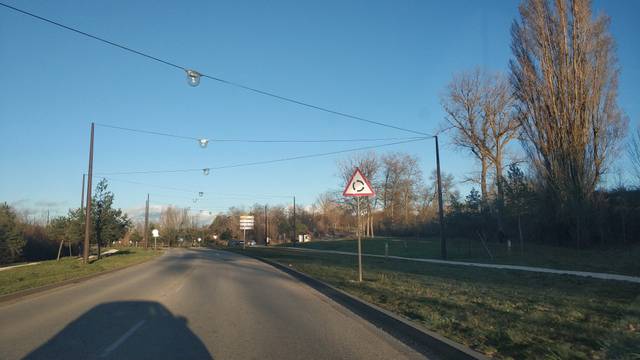
Region: Spain
Coordinates: 42.341, -3.671